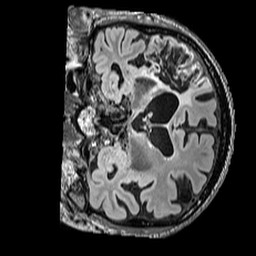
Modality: FLAIR
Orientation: coronal
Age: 71
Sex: male
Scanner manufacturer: siemens
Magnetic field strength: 3 T
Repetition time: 5 s
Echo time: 0.387 s